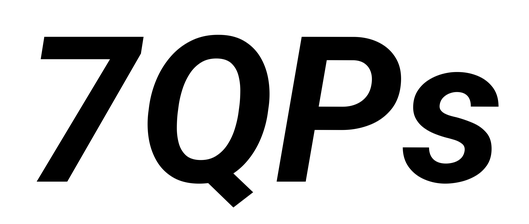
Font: Roboto-Italic_Bold_Italic